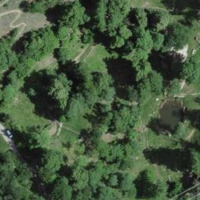
EUNIS habitat code: 48
Species observed at this site:
Pimpinella major